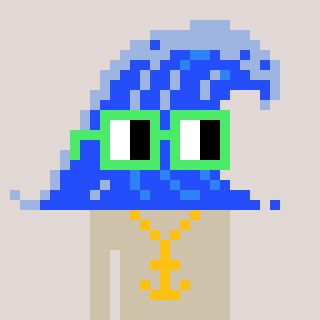
a pixel art character with square light green glasses, a wave-shaped head and a bege-colored body on a warm background